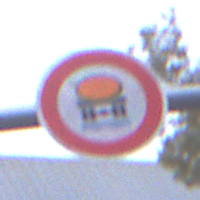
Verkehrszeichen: VerbotFahrzeugeWassergefaehrdenderLadung
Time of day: SunriseSunset
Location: Outdoor (Urban)
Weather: PartlyCloudy
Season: NotSpecified
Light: Natural